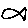
Label: fish